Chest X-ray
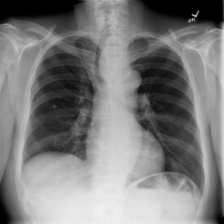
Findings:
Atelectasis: negative
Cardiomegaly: negative
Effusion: negative
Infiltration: negative
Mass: positive
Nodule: positive
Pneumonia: negative
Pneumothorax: negative
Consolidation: negative
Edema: negative
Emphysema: negative
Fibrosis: negative
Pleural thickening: negative
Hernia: negative